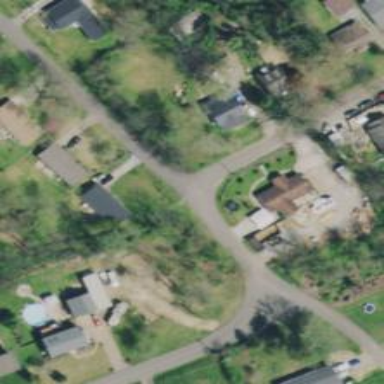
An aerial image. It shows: Residential road.